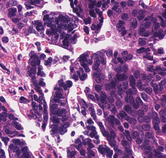
Tumor epithelial tissue: yes
Tumor-associated stroma tissue: yes
Normal tissue: no